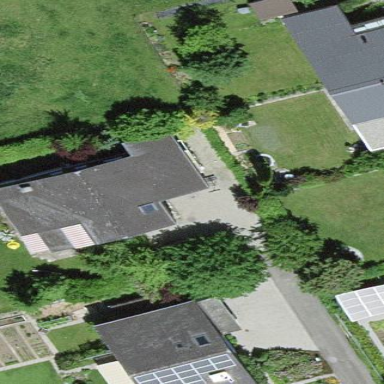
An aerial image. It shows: Residential building.